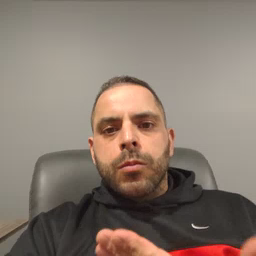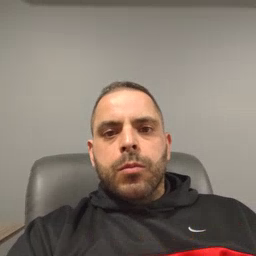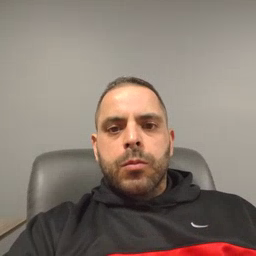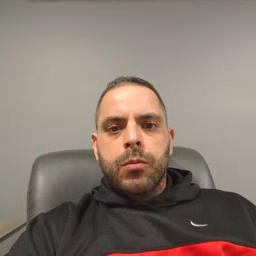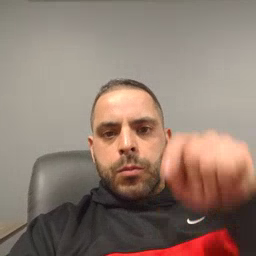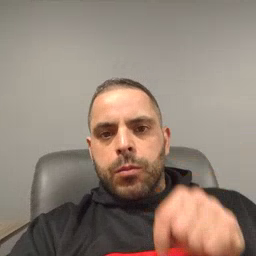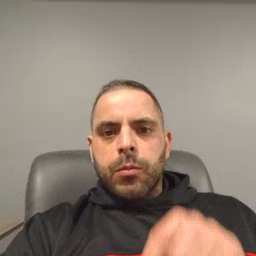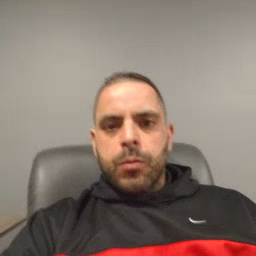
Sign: down